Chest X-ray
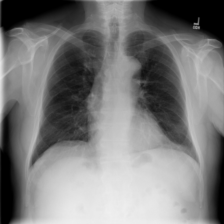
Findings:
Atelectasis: negative
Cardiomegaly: negative
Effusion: negative
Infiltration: negative
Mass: negative
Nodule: negative
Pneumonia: negative
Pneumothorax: negative
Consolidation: negative
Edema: negative
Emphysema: negative
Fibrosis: negative
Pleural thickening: negative
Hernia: negative